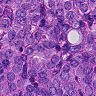
Metastatic tissue present: yes